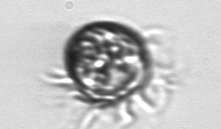
Label: Leegaardiella_ovalis